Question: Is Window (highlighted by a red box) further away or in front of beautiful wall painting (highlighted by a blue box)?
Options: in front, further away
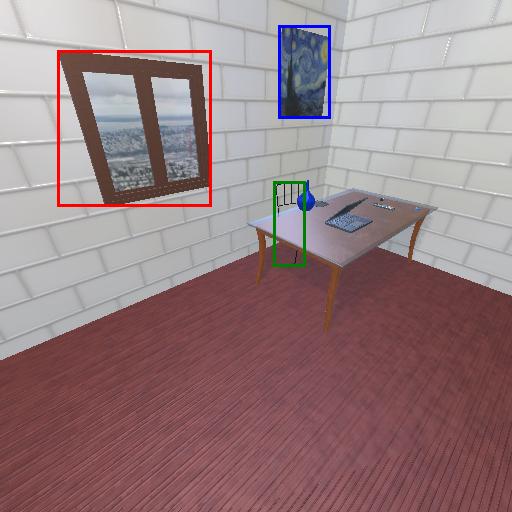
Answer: in front